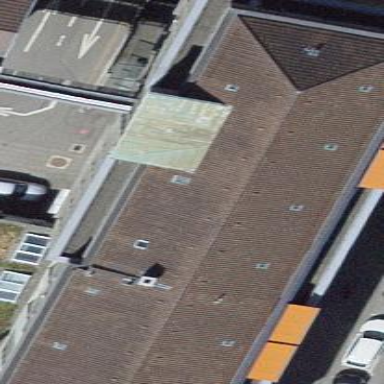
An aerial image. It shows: Office building.